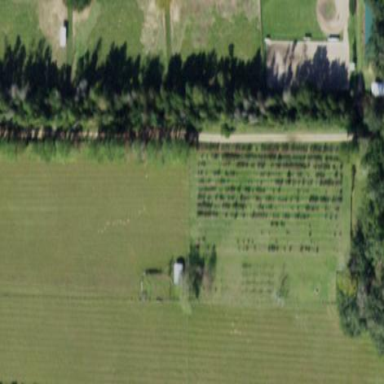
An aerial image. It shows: Plant nursery specializing in trees.